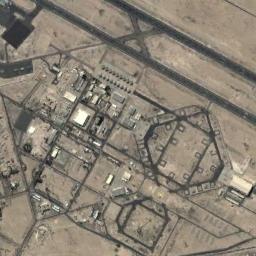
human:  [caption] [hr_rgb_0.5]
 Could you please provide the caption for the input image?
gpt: An airport with some staggered runways and buildings in the vacant lot .

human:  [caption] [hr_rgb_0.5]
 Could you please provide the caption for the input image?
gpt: The airport was built in the middle of lush vegetation .

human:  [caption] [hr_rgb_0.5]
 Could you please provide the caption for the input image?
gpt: There is an airport built in bare land .

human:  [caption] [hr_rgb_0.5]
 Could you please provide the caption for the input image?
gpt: A complex airport with many runways and buildings .

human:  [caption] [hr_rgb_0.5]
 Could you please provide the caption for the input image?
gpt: The ground of the airfield was marked .